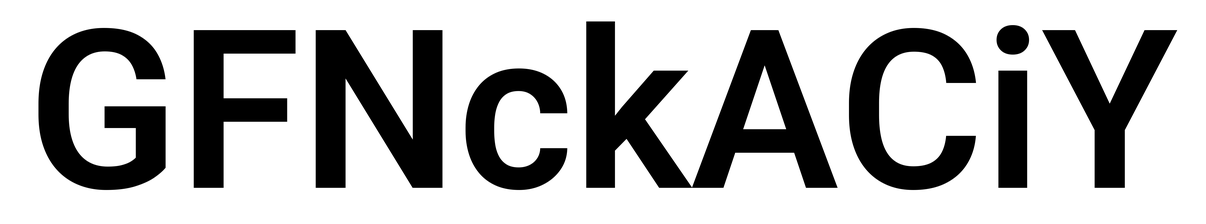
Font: Roboto_SemiBold